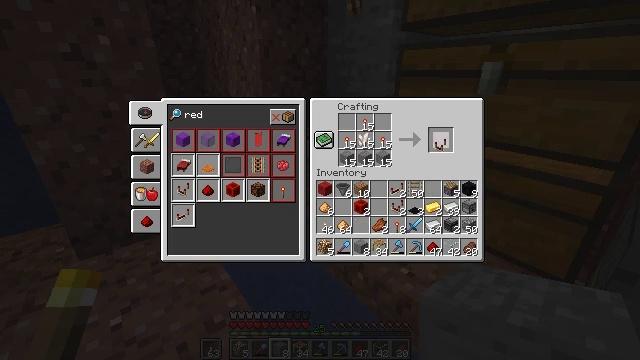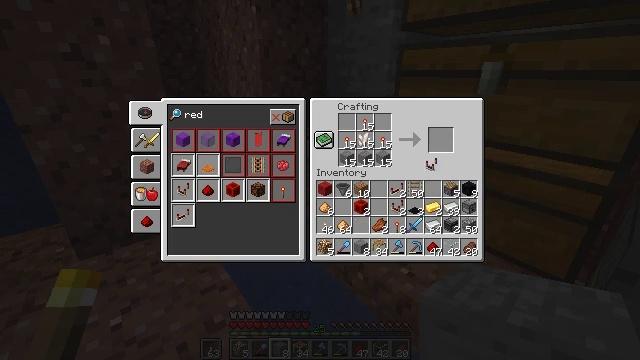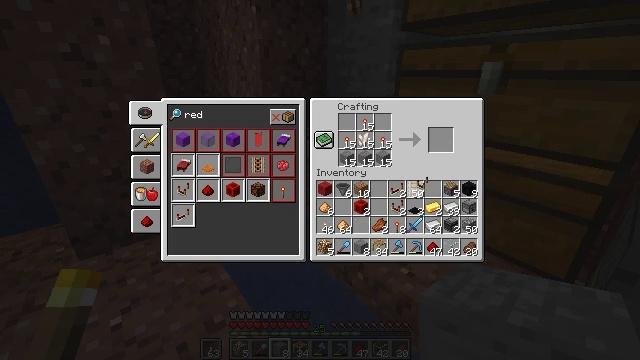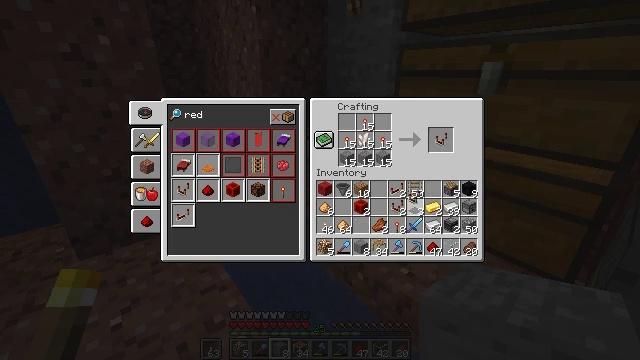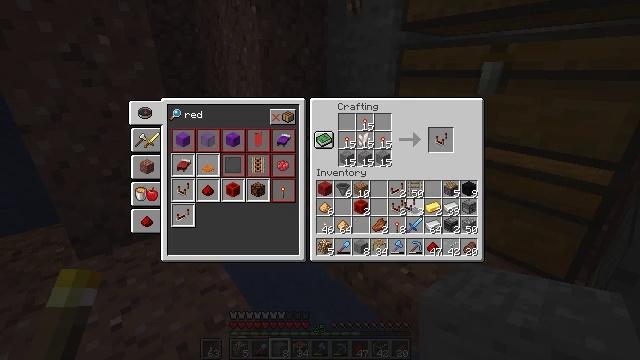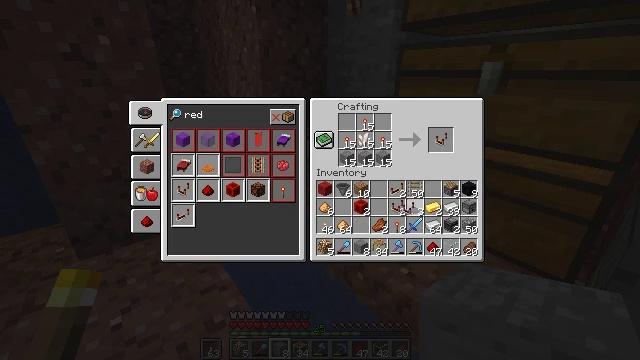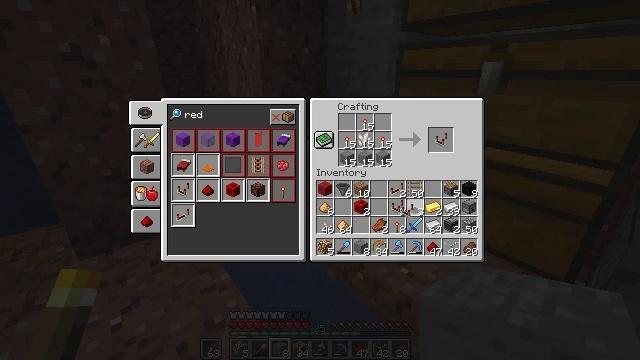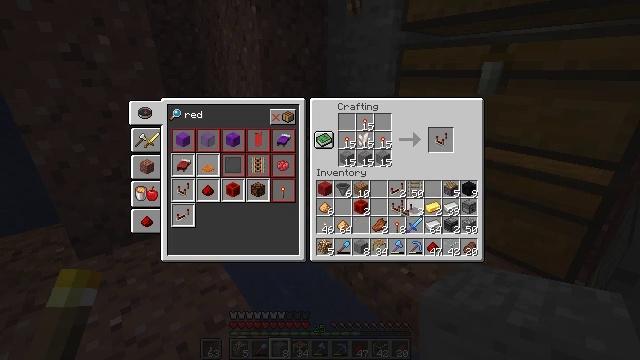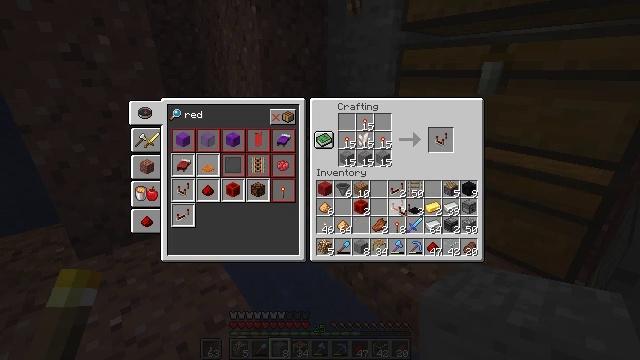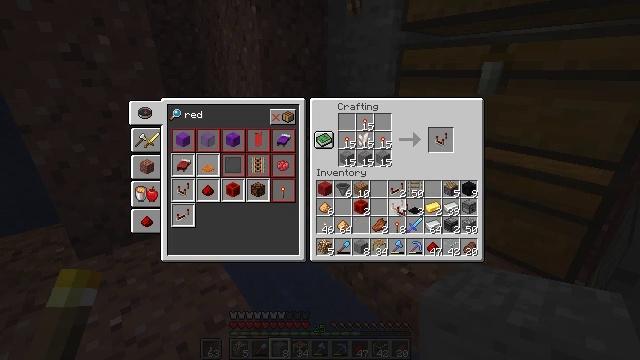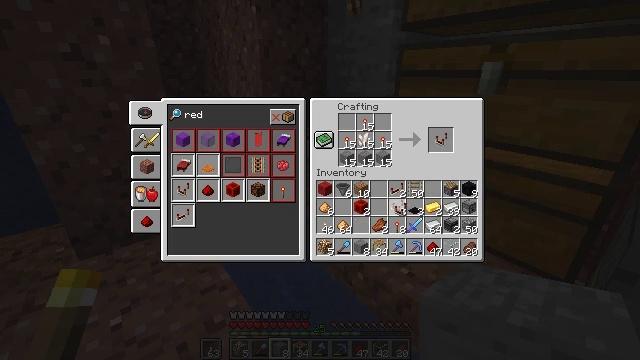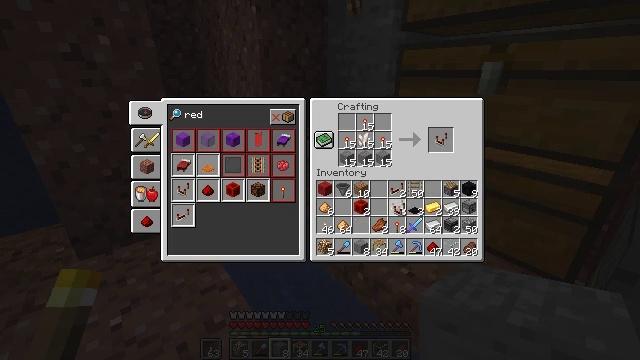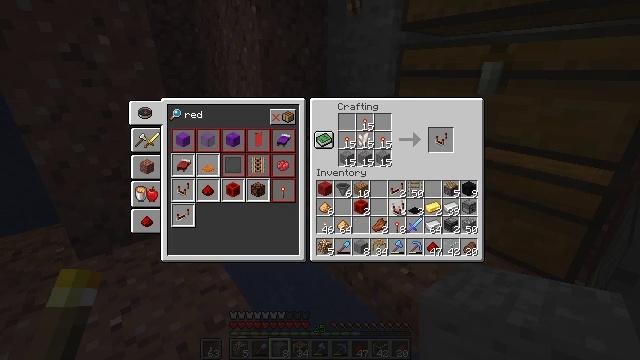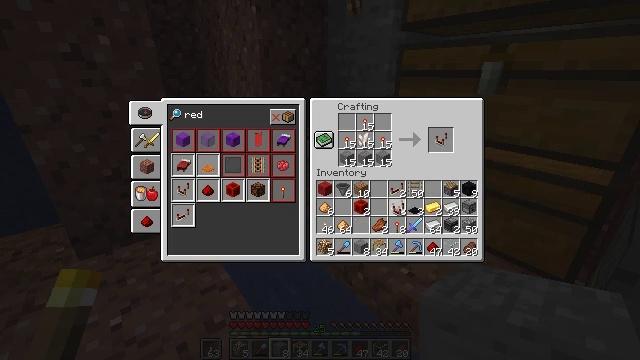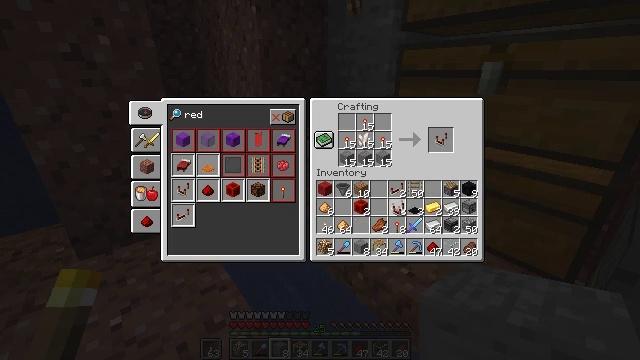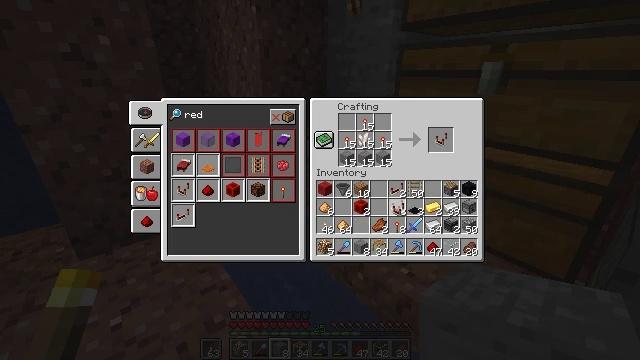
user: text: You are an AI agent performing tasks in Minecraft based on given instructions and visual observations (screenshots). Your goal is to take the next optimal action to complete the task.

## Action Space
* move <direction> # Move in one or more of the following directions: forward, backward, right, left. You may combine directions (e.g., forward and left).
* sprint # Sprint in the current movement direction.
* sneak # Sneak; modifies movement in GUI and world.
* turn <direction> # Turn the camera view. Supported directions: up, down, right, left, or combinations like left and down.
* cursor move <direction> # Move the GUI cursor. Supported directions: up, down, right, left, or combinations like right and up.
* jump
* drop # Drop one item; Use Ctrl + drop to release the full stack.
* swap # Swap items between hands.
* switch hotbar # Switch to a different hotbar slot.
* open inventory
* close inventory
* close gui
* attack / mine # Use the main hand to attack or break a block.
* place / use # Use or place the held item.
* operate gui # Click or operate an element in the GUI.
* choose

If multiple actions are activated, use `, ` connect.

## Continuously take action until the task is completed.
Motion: motion action
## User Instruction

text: Use the crafting table to create a comparator.
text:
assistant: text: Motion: cursor move left and down
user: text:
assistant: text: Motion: cursor move left and down
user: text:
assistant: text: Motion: cursor move left and down
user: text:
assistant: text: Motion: cursor move down
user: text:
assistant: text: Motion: no_op
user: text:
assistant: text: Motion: no_op
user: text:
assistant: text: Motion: no_op
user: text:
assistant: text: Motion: no_op
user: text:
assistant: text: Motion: no_op
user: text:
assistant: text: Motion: no_op
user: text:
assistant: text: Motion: no_op
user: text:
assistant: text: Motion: no_op
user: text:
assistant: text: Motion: operate gui
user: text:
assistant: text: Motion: operate gui
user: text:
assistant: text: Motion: operate gui
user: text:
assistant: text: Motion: no_op
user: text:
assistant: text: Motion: no_op
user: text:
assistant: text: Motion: cursor move right and up
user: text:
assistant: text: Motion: cursor move right and up
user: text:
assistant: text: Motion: cursor move right and up
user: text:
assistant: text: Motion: cursor move up
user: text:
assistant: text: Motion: cursor move up
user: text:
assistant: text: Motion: no_op
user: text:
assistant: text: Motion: no_op
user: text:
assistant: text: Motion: no_op
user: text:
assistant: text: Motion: operate gui
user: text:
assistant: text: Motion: operate gui
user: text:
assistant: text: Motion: cursor move down, operate gui
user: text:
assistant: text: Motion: cursor move left and down
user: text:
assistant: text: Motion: cursor move left and down